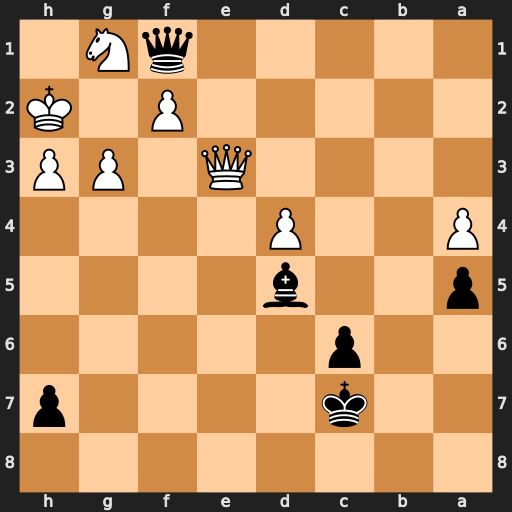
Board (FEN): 8/2k4p/2p5/p2b4/P2P4/4Q1PP/5P1K/5qN1
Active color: b
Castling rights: -
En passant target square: -
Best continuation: Qg2#